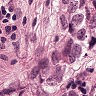
Metastatic tissue present: yes